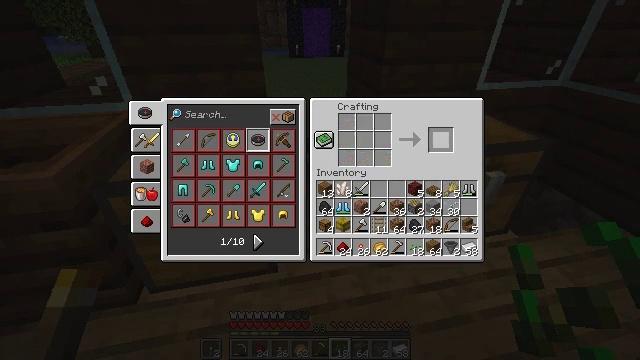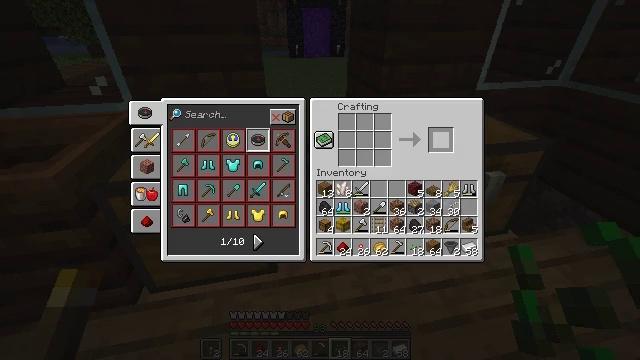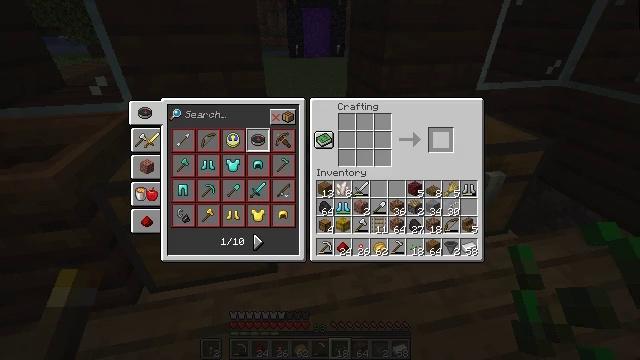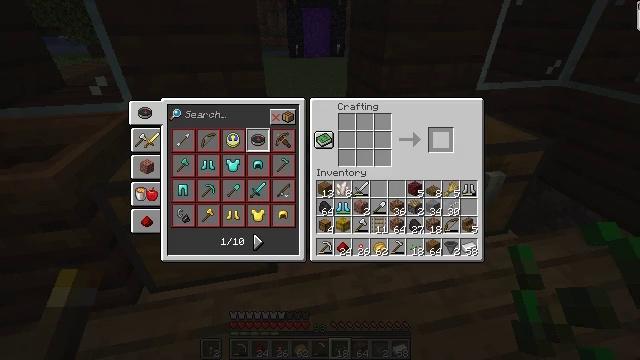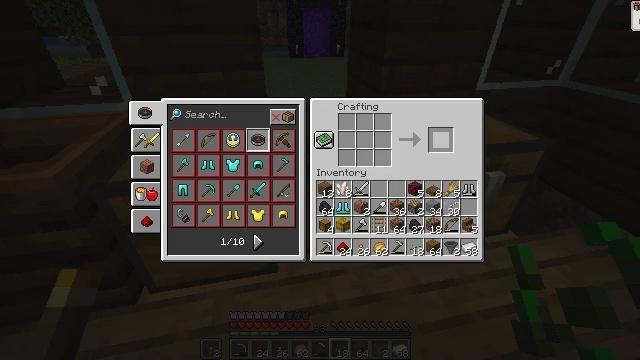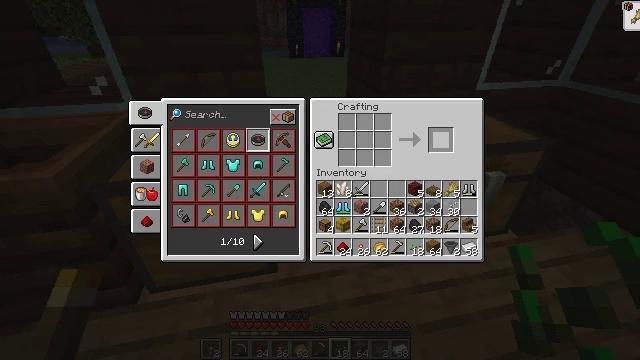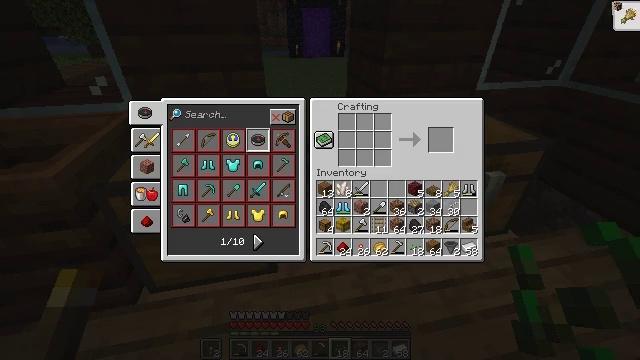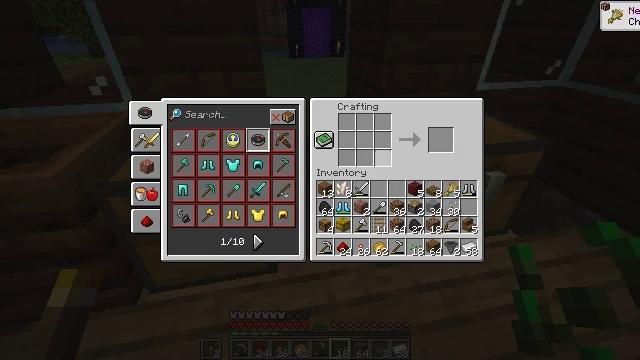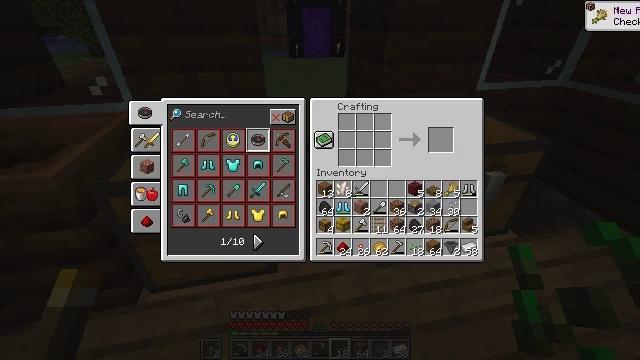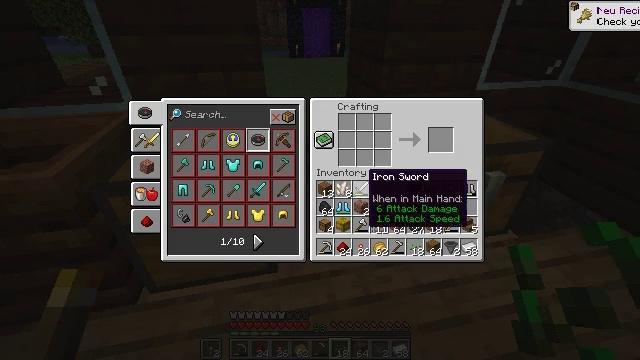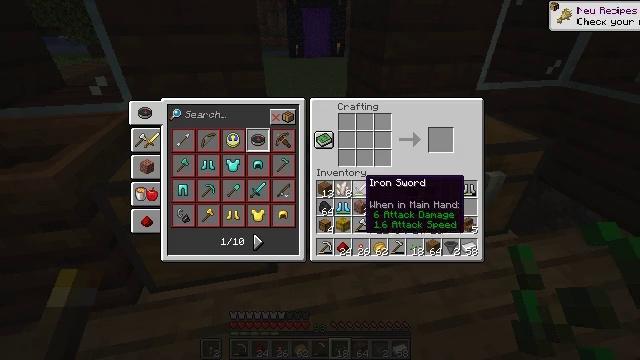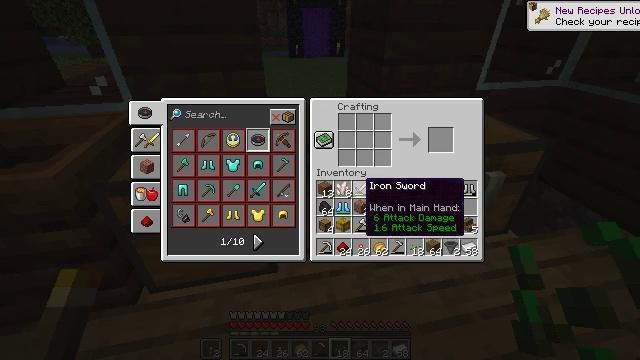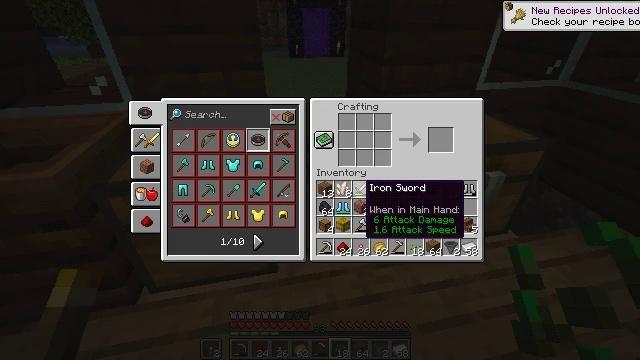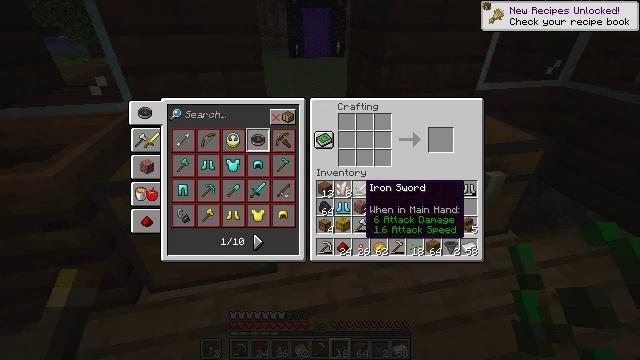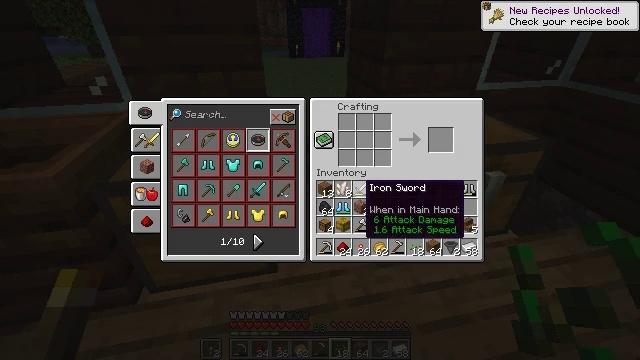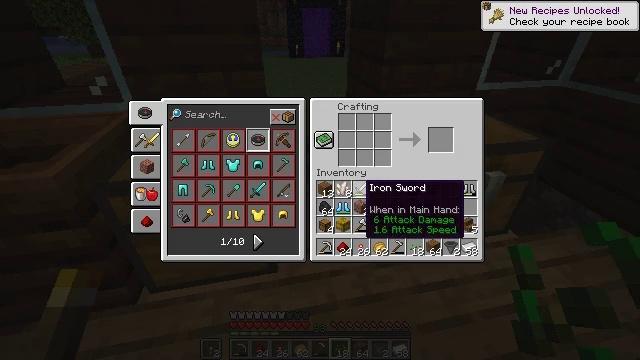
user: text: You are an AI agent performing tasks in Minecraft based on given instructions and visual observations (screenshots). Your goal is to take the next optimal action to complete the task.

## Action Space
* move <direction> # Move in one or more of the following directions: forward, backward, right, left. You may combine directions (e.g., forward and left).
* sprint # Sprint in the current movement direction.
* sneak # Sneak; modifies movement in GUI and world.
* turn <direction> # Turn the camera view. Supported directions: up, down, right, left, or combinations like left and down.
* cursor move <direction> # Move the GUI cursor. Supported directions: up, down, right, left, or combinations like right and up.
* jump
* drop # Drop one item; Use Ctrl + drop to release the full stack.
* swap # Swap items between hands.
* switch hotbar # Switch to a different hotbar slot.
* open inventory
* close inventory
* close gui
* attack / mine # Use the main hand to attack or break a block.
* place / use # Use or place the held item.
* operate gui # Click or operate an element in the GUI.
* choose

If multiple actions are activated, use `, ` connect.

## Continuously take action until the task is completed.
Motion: motion action
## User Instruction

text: Get a target using the crafting table.
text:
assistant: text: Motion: sneak, open gui
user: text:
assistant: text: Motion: sneak
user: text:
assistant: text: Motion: sneak
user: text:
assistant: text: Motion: sneak
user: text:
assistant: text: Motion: sneak
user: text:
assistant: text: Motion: cursor move left and down
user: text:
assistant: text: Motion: cursor move left and down
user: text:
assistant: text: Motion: cursor move left and down
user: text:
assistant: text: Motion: cursor move left and down
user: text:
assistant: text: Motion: no_op
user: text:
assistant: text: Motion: no_op
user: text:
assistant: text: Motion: no_op
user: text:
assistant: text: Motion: no_op
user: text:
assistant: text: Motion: no_op
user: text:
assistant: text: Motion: no_op
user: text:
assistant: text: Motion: no_op
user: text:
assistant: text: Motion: no_op
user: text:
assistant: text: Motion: no_op
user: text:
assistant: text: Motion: no_op
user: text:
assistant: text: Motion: no_op
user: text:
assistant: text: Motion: no_op
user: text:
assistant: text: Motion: no_op
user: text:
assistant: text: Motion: no_op
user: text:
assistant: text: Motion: cursor move left and up
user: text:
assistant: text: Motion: cursor move left and up
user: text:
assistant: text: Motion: cursor move left and up
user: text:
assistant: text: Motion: cursor move left and up
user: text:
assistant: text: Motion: cursor move left
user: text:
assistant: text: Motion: no_op
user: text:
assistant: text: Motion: no_op